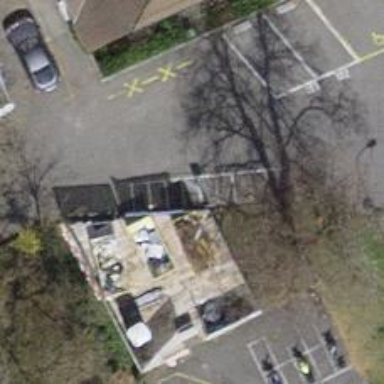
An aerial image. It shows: Motorcycle parking area with surface designated for parking.